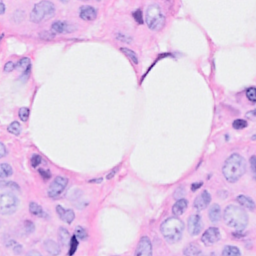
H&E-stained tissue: Breast